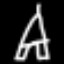
Label: The Eiffel Tower